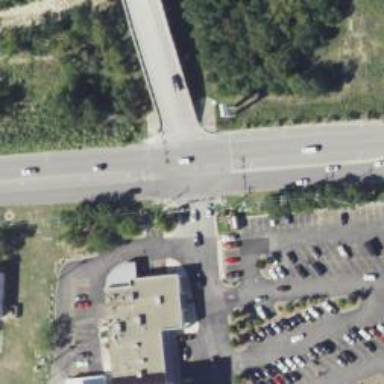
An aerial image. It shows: Unclassified road with sidewalk on the left.